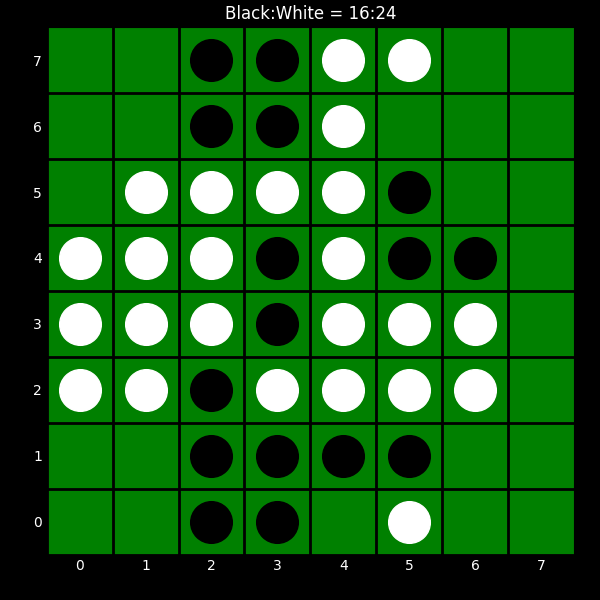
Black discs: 16
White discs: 24